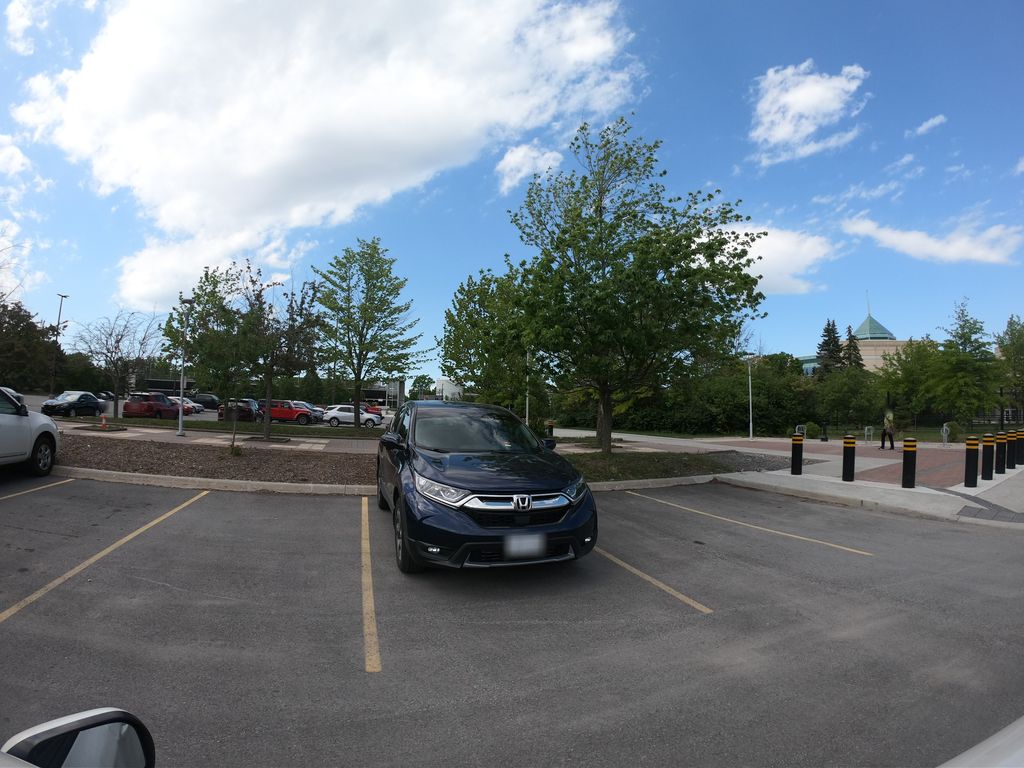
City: ottawa-gatineau